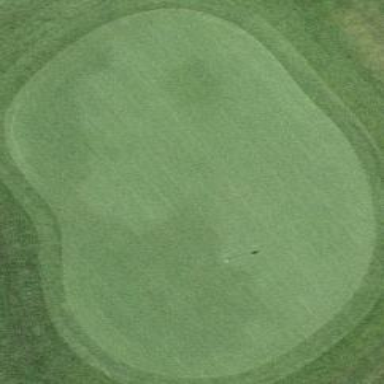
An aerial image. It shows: Golf green.